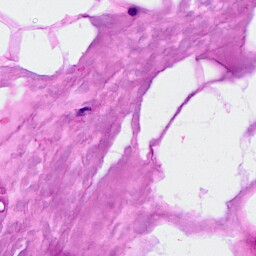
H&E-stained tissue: Breast